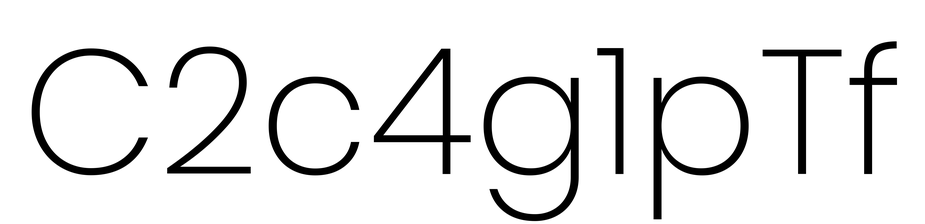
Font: Poppins-ExtraLight